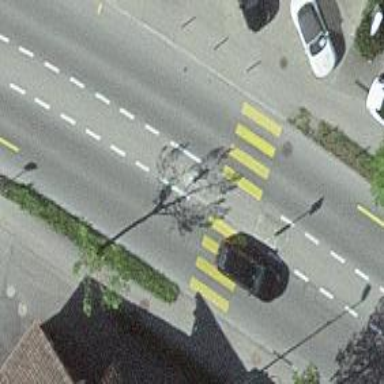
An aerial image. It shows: Zebra crossing on the road.